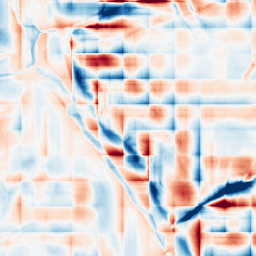
Category: wavelet
Decomposition family: wavelet_dwt
Decomposition parameters: wavelet: db2
level: 5
Upsampling method: quadratic
Upsampling parameters: scale: 8
Upsampling scale: 8